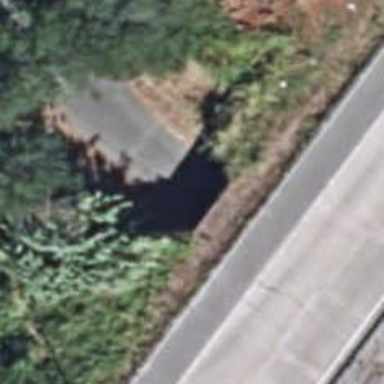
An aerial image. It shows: Residential road passing through tunnel.